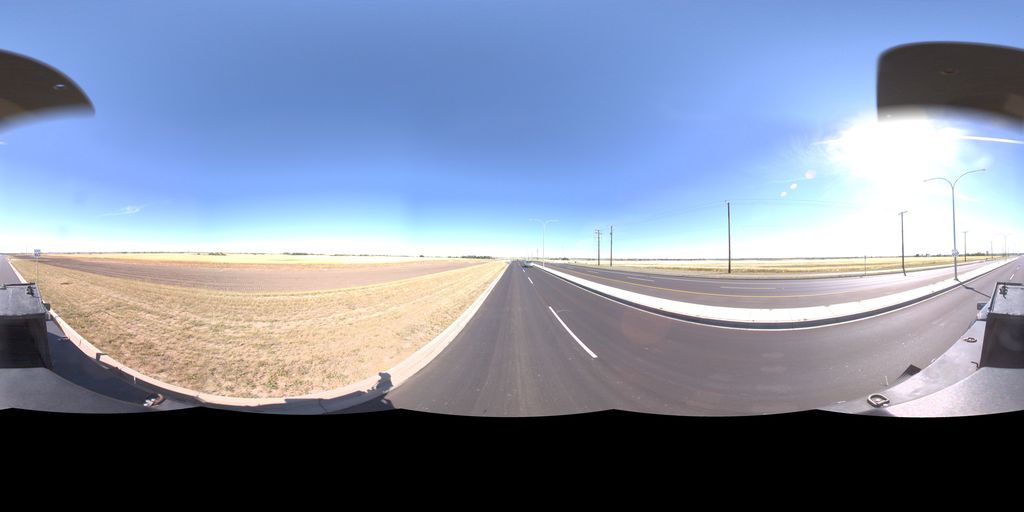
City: saskatoon